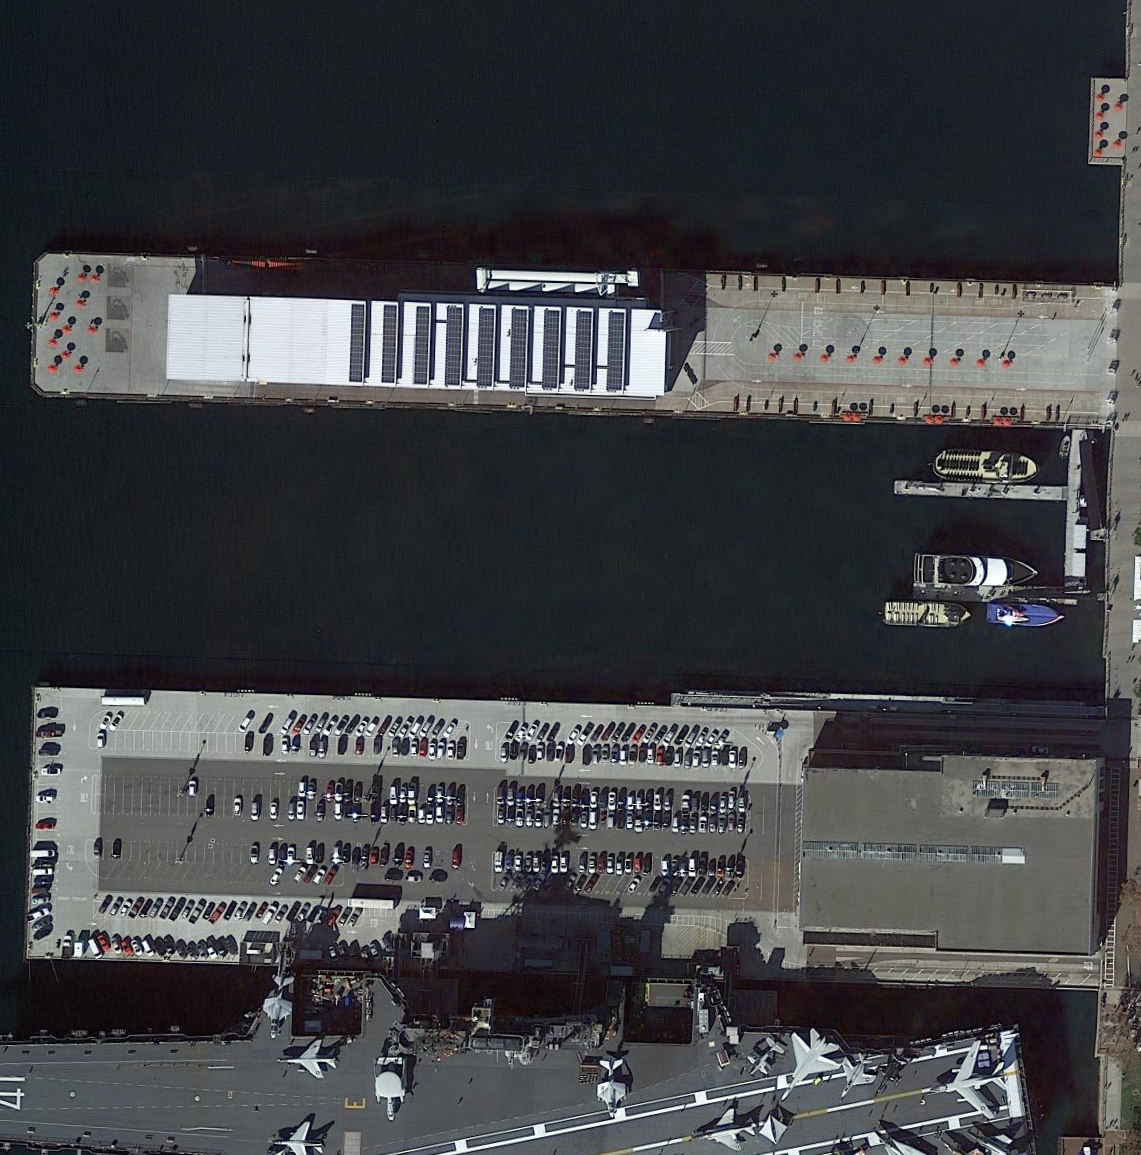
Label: aircraft_carrier